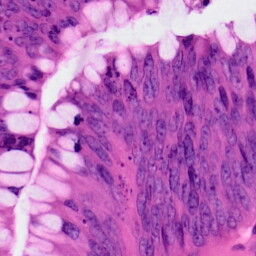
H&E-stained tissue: Colon